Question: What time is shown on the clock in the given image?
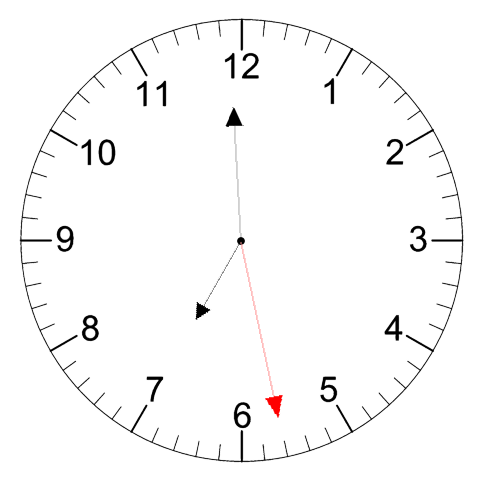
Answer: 06:59:28